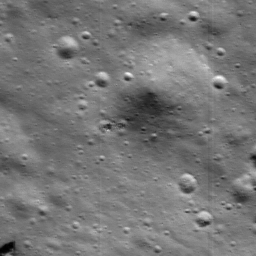
Host type: hard_negative
Lunar coordinates: latitude -65.688, longitude -45.335